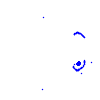
Particle: electron